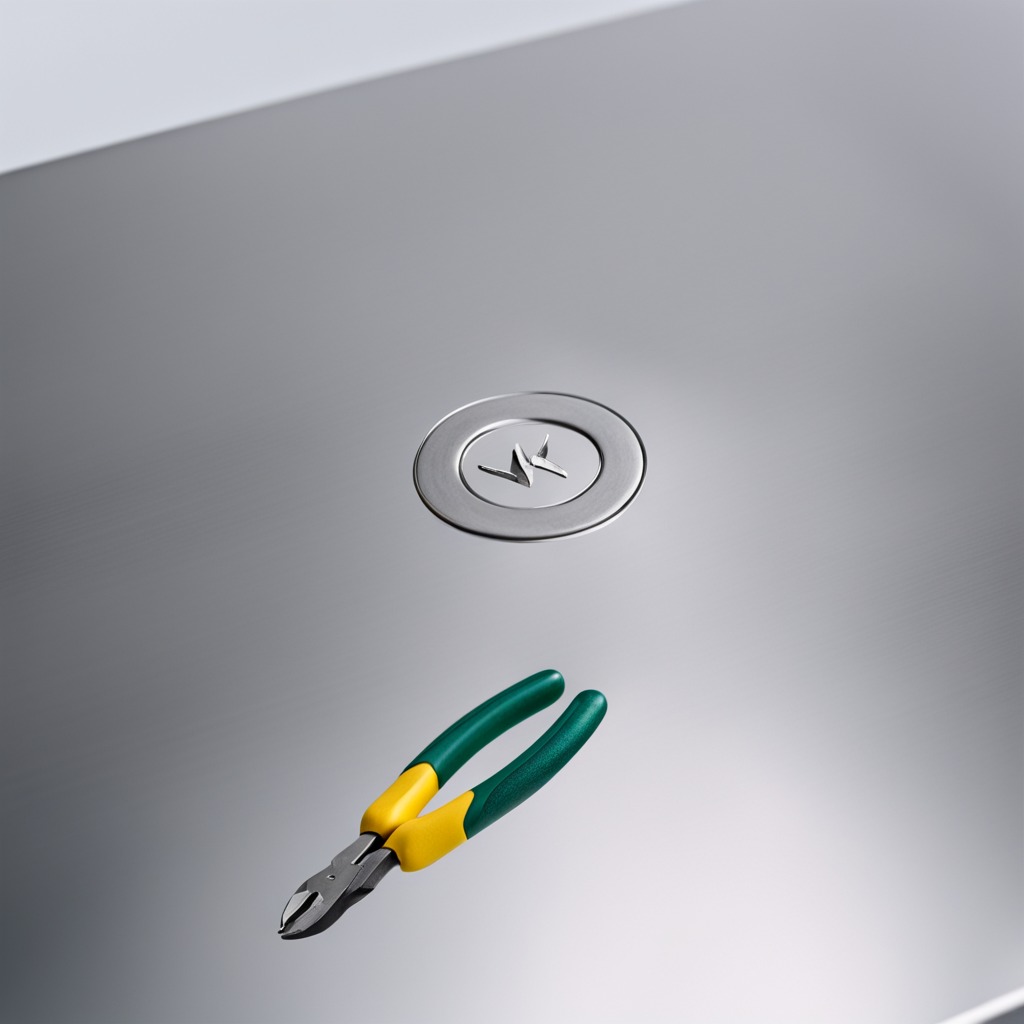
A plier is lying on the stainless steel table.